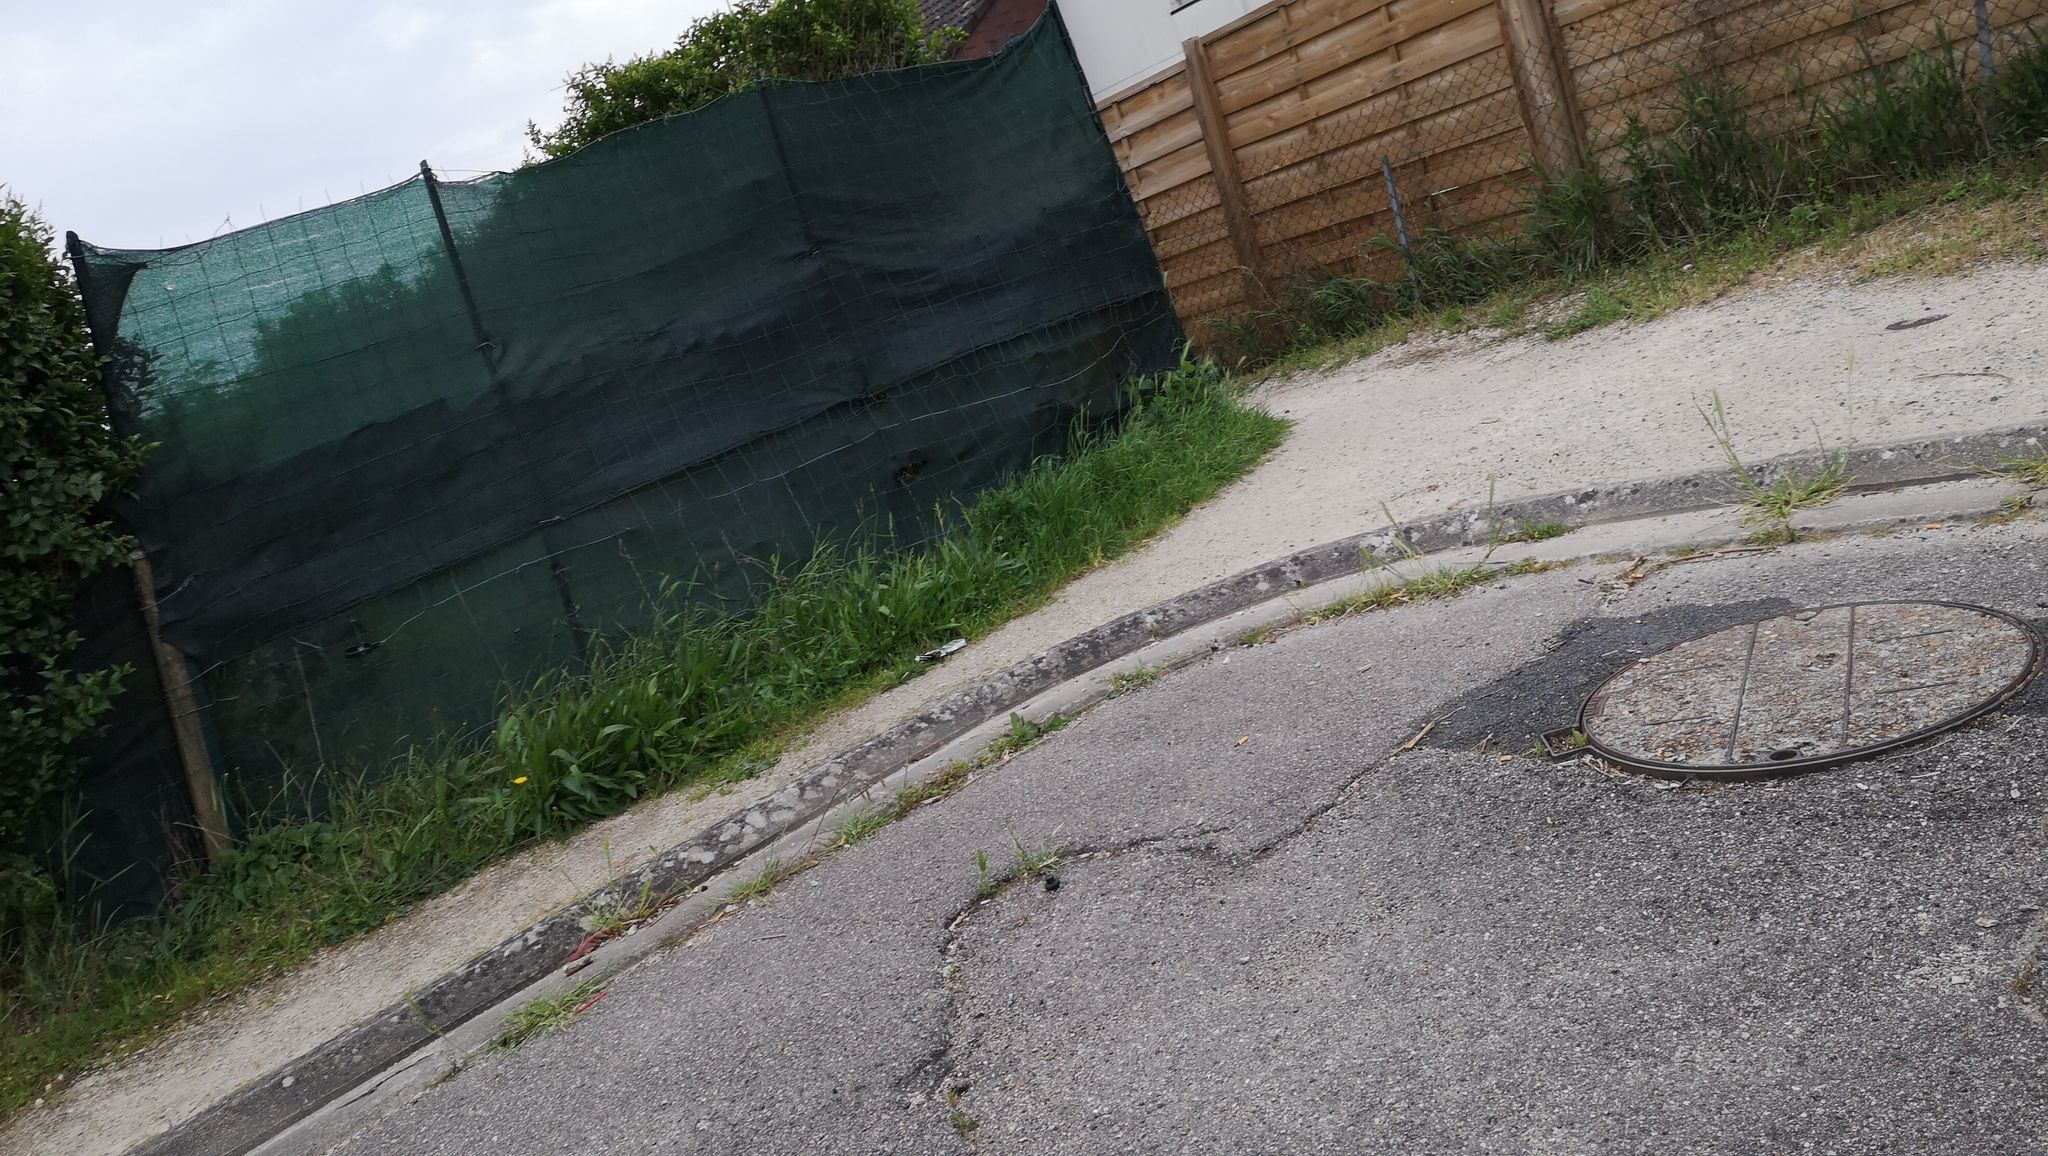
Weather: clear
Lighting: day
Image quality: good
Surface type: walking surface
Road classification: residential, footway, path
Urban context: urban centre
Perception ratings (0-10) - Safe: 0.59, Lively: 4.43, Beautiful: 6.64, Boring: 3.09, Depressing: 3.48, Wealthy: 0.83